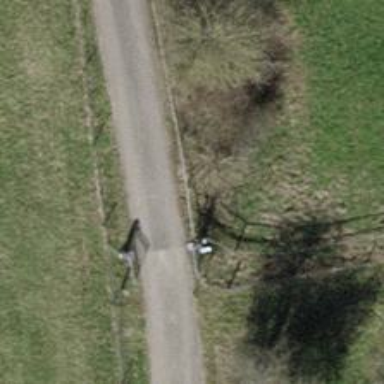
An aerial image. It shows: Gate.